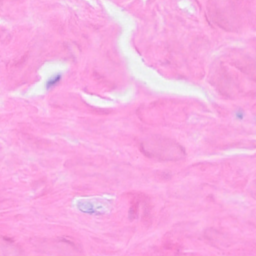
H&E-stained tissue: Breast